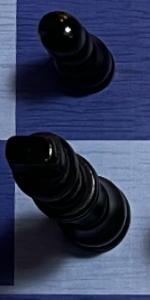
Label: King_Black